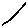
Label: line